Question: I have a UITableView and for the life of me I can't hide the header and all the footer. I have tried multiple methods posted on here.
I want to hide the white space on top and bottom of the populated rows.
'''
- (void)viewDidLoad
{
[super viewDidLoad];
// Do any additional setup after loading the view.
//Disable Scrolling in TableView
self.tableView.scrollEnabled = NO;
//Get rid of unpopulated rows
self.tableView.tableFooterView = [[UIView alloc] init];
//Hide UITableViewHeader
self.tableView.tableHeaderView = [[UIView alloc] init];
//Populate Table with Test Data
[self testTableView];
}
'''

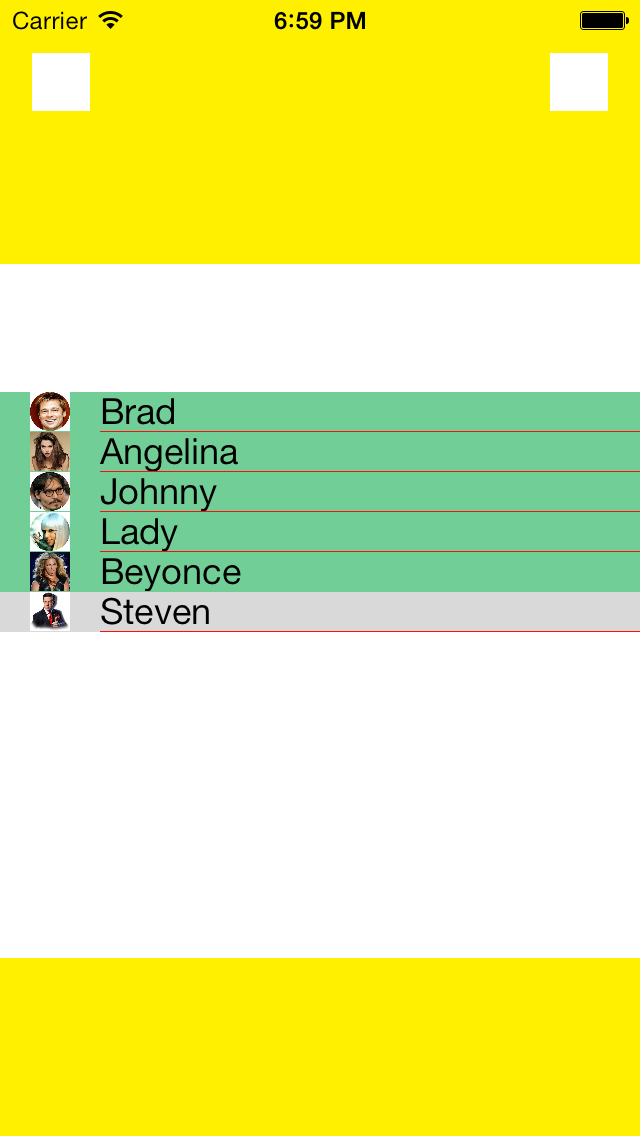
Answer: It looks like your 'UITableView''s layout frame is not getting properly adjusted. Since I am not sure if you are using autolayout constraints or autozingmask therefore please try adding following code to your view controller to force your table to size according to the screen.
'''
- (void)viewDidLayoutSubviews {
self.tableView.frame = self.view.frame;
}
'''